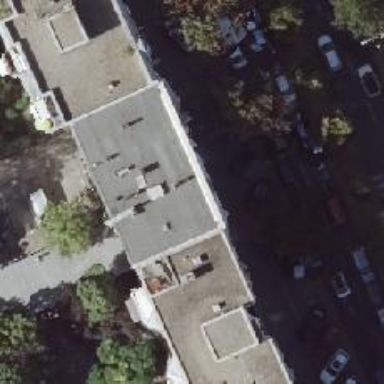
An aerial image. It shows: Pub.